Question: There are two images in a page of my app, one is a fixed frame and the other will change time to time.

I want the page to be auto scaled for all resolutions (WVGA,WXGA, 720p). So according to the <URL> I should not set numbers but use '"Auto"' or '"*"' to be auto scaled for all resolutions. Ok this is good for frame, but what about the inner picture? how can I set it to be in a distance of the edges to be exactly inside the frame?
'''
<Image Name="Frame" Source="/MyApplication;component/Assets/Frame.png" HorizontalAlignment="Left" Height="auto" VerticalAlignment="Top" Width="auto"/>
<Image Name="InnerImage" Source="/MyApplication;component/Assets/Pages/10.png" HorizontalAlignment="Left" Height="Auto" VerticalAlignment="Top" Width="Auto" Margin="33,40,33,40"/>
'''
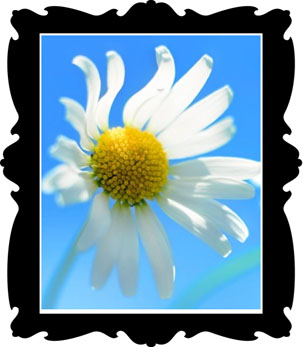
Answer: Regardless of the resolution your app still sees logical pixels of 800x480 (or 853 for 16:9), so your image size will not change. That article only talks about providing higher resolution images so that the images, when viewed on a higher res screen (which is often larger in size) is of better quality. In terms of layout and size though they will remain the same regardless of screen resolution.
To test this add an image to your app and run it across multiple emulators with different sizes and you'll see that it stays the same relative size regardless of screen resolution.